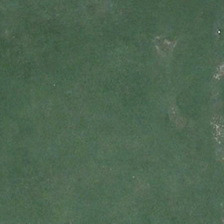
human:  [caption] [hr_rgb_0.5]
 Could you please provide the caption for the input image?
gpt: it is a piece of green meadow .

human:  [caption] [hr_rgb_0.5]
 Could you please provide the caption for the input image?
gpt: it is a piece of green meadow .

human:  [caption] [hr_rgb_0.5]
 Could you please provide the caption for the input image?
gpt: it is a piece of green meadow .

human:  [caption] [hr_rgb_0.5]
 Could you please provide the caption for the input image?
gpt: it is a piece of green meadow .

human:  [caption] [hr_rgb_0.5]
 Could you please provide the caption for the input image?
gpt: it is a piece of green meadow .